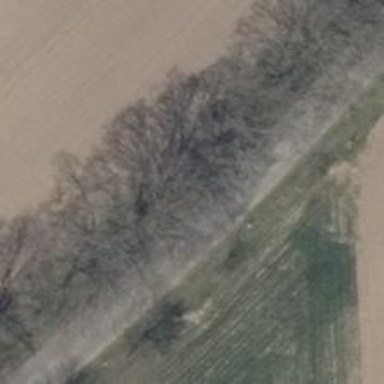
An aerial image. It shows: Row of trees in natural setting.